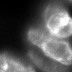
Tissue sample: colon
Magnification: 2.5x
Cell type: Epithelial cells
Senescence state: normal